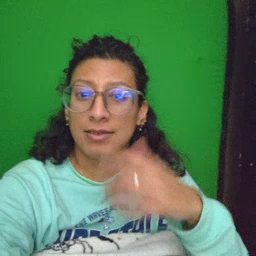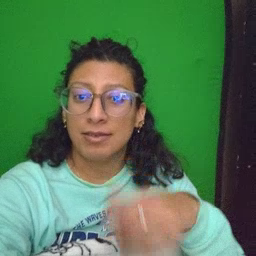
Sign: taste